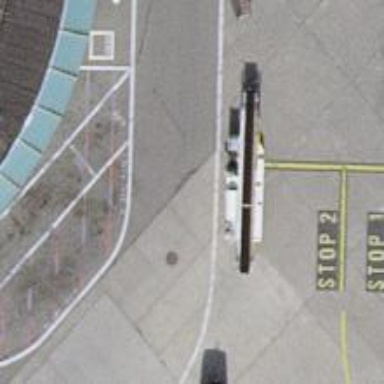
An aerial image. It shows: Airport parking position.